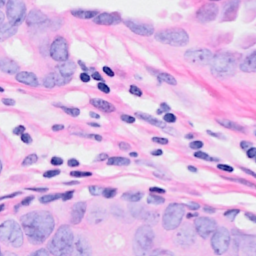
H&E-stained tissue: Breast